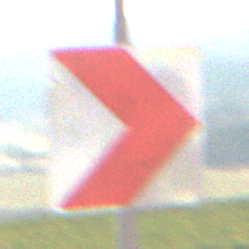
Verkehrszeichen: RichtungstafelnInKurvenKleinLinks
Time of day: MorningAfternoon
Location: Outdoor (Nature)
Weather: PartlyCloudy
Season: NotSpecified
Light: Natural